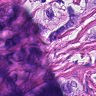
Metastatic tissue present: yes